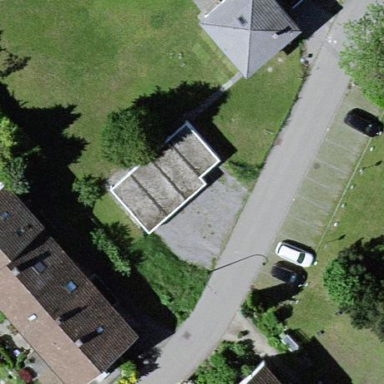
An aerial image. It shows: Group of garages.